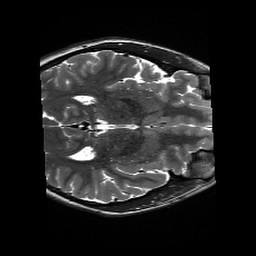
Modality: T2w
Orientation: axial
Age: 18
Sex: female
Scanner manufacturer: siemens
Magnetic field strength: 3 T
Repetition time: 13.52 s
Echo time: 0.088 s